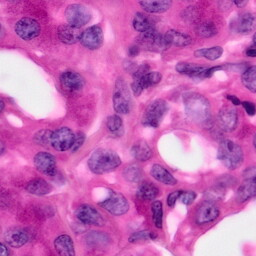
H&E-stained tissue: Pancreatic